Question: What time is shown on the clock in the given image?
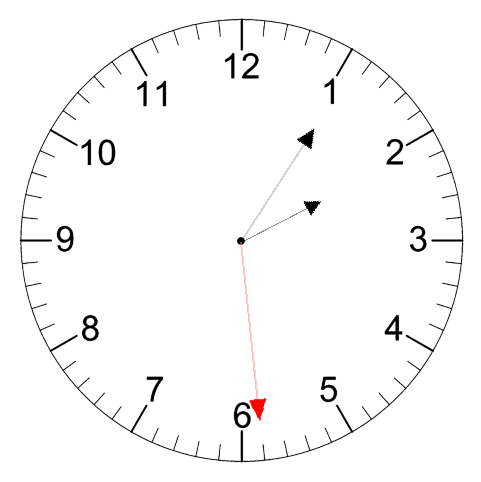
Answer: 02:05:29